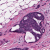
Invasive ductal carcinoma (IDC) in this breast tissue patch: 0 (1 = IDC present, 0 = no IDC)